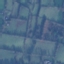
Label: Pasture